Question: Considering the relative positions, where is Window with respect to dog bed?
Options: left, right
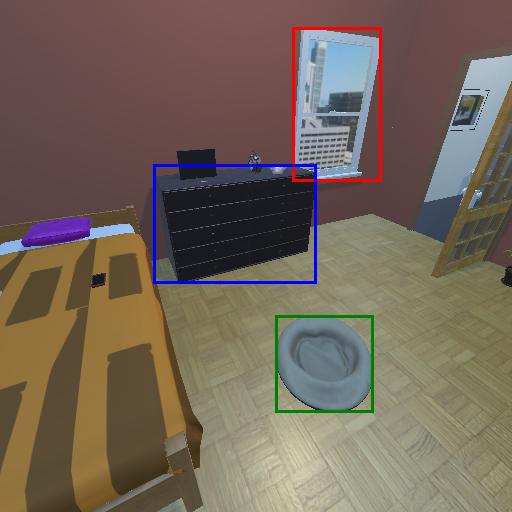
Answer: left